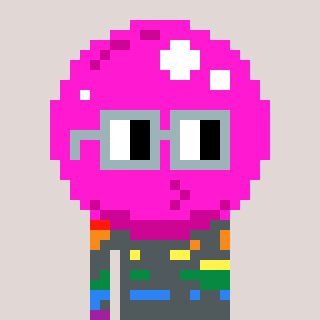
a pixel art character with square dark gray glasses, a bubblegum-shaped head and a grayscale-colored body on a warm background